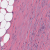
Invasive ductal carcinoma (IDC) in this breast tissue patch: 0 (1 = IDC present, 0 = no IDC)